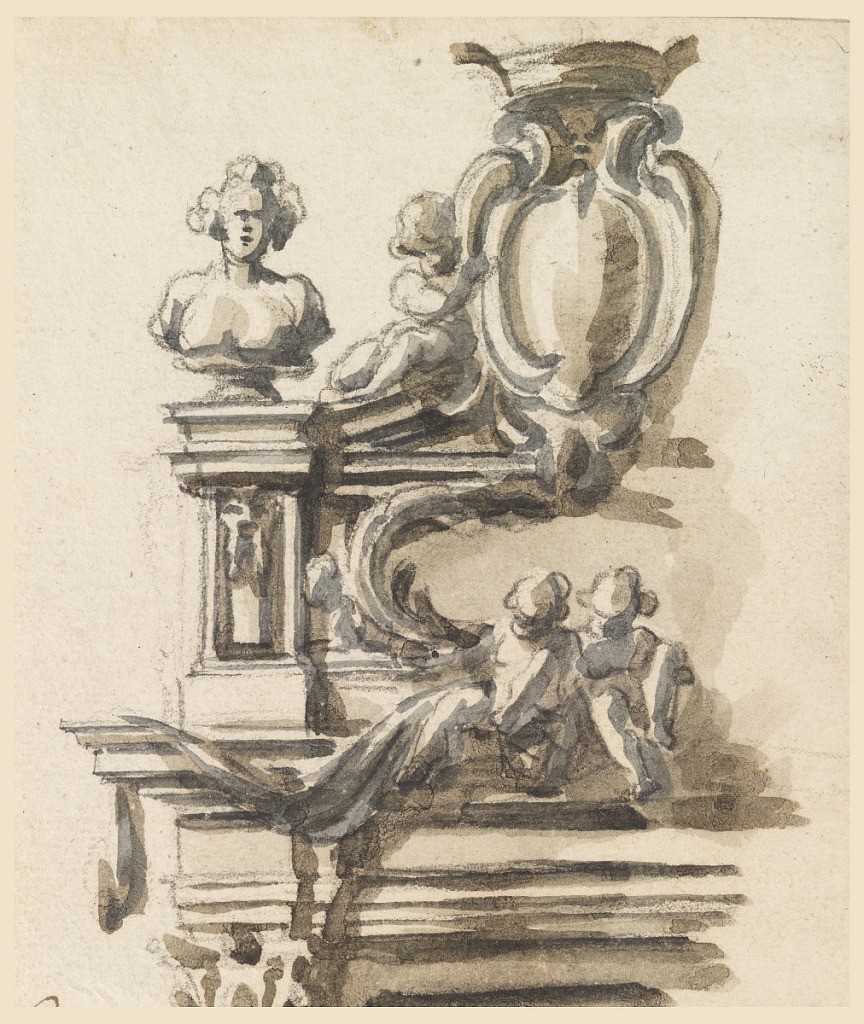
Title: Design for an Overdoor
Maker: Filippo Marchionni, Italian, 1732–1805
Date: ca. 1765
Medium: Charcoal, brush and gray, dark brown watercolor on laid paper
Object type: Drawing
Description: Above entablature is a pediment with a kind of attic. Pillar supports a bust; attic panel has medallion framed by branches and pierced. Above is an escutcheon with a crown supported by a sitting putto. Two men sit in front of the opening; drapery hangs from the entablature. Below left is the slope of a letter.